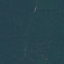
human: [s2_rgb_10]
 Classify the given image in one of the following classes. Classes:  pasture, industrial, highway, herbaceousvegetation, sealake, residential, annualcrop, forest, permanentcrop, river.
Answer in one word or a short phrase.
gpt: Forest